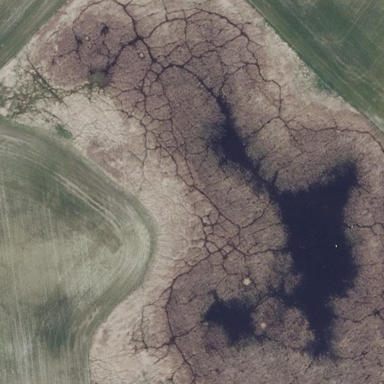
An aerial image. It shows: Pond with natural water.